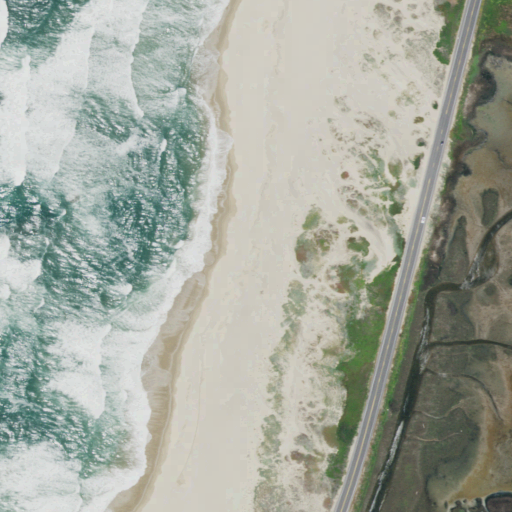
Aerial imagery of beach in California named Sand Beach containing open water, herbaceous wetlands, barren land, medium intensity development, low intensity development, high intensity development, and grassland